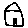
Label: house